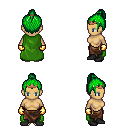
a pixel art fantasy rpg character, female body template, human, tanned skin, green cape, robe skirt, green short topknot hairstyle, bronze tiara, gold gloves, black shoes, four views (front, back, left, right), 2x2 character sprite sheet, small pixel art, hard edges, no anti-aliasing